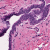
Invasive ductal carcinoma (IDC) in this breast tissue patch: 0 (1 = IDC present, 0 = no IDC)